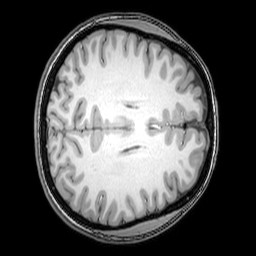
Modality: T1w
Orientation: axial
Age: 21
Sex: female
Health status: healthy
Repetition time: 0.081 s
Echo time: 0.037 s